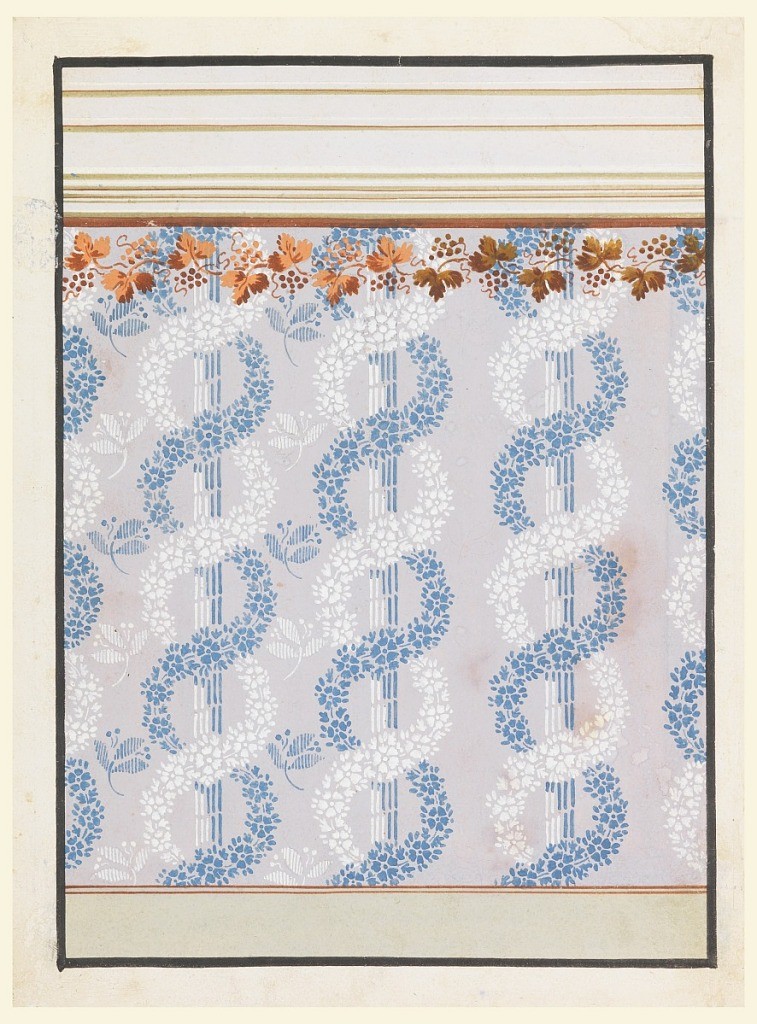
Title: Wallpaper Design
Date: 1850–60
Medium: Brush and gouache, graphite on white paper
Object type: Drawing
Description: A dado is shown at the bottom, an entablature on top. The panel shows vertical rows consisting of waved and intertwined white and blue garlands, and of vertical poles. The left side suggests alternatively to show boughs in the intervals between the rows. A vine garland for which a brown or red coloring is suggested alternatively is laid across the top.